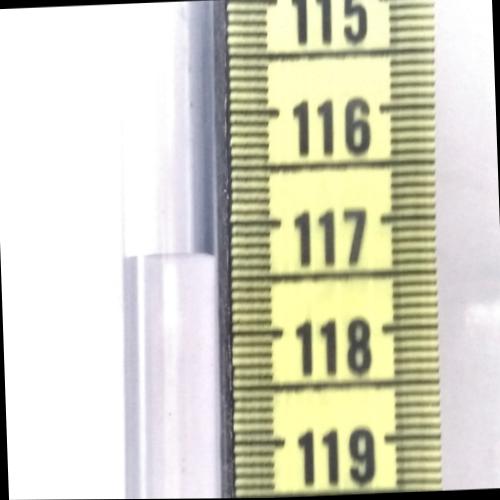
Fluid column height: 117.3 cm